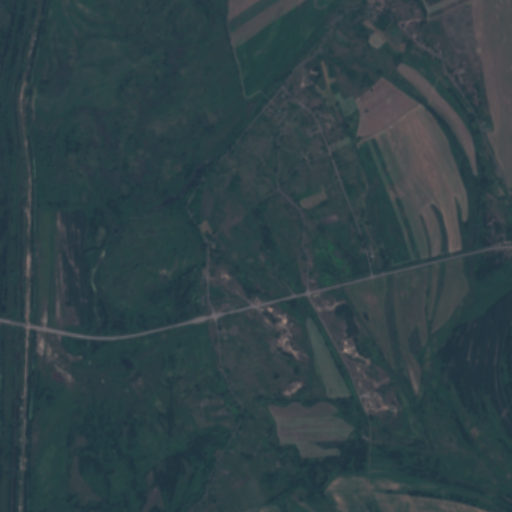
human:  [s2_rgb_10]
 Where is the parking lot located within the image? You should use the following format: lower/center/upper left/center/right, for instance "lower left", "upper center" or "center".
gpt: The parking lot is located in the center of the image.
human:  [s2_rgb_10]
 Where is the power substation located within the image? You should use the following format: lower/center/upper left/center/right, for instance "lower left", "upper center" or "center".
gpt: The power substation is located in the lower right of the image.
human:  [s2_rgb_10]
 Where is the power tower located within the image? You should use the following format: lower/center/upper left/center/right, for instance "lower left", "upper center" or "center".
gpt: The power tower is located in the lower right of the image.
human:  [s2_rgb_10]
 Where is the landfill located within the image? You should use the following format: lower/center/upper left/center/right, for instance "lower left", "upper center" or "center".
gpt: There is no landfill in the image.